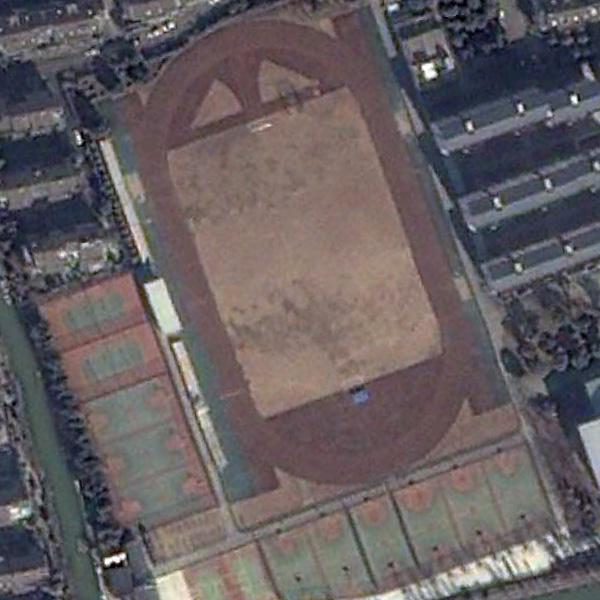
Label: Playground